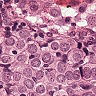
Metastatic tissue present: yes